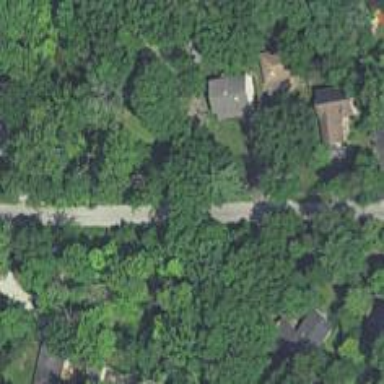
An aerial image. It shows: Residential road with bridge.